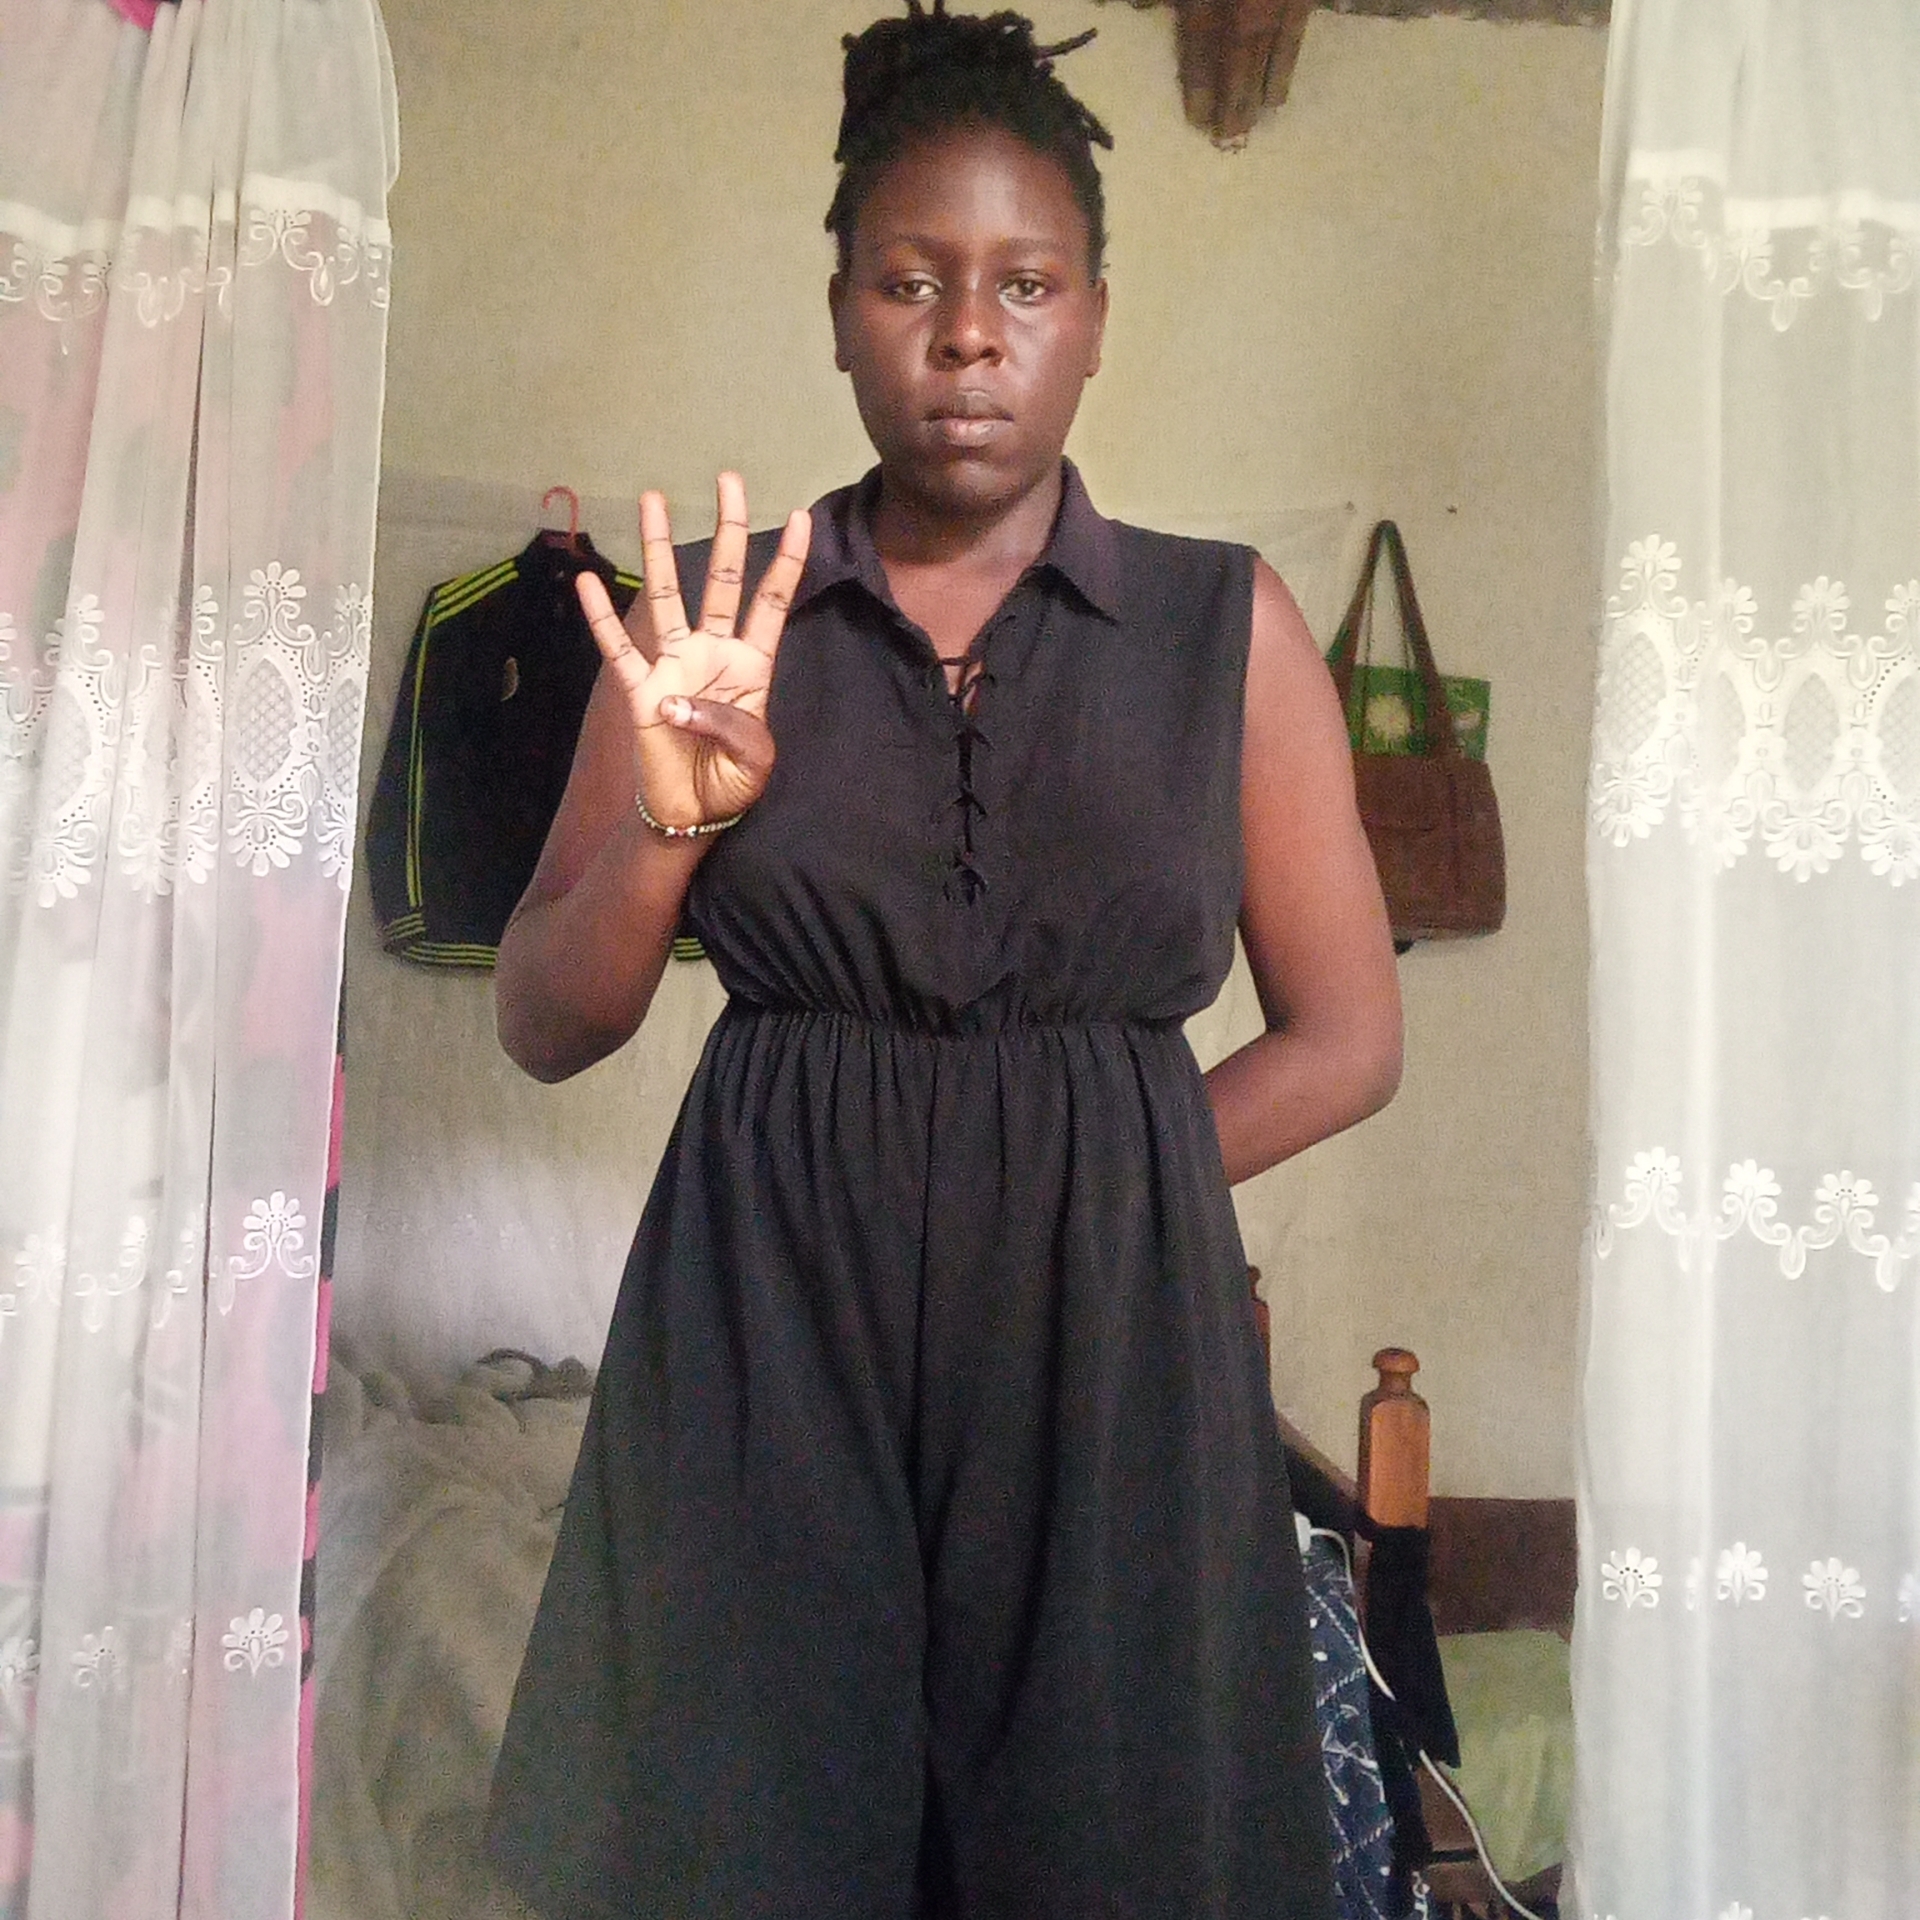
Label: noise